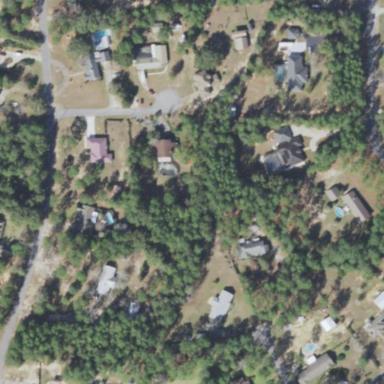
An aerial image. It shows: Residential area consisting of single-family homes.